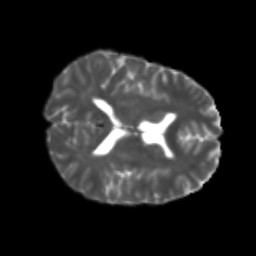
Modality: T2w
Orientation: axial
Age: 23
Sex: female
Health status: healthy
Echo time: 0.074 s